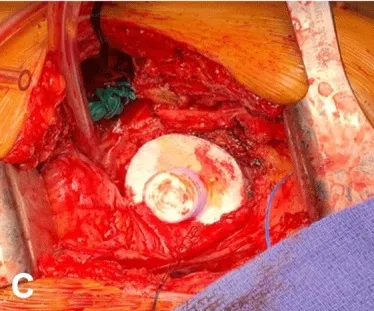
Implanted custom-made skirted synthetic plug. (C, D) Custom-made skirted synthetic plug inserted into the ventricular core and fixed onto the sewing ring.
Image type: medical_photograph (other_medical_photograph)